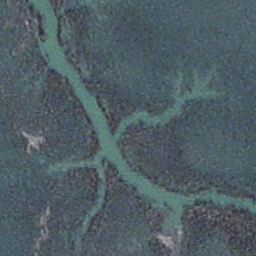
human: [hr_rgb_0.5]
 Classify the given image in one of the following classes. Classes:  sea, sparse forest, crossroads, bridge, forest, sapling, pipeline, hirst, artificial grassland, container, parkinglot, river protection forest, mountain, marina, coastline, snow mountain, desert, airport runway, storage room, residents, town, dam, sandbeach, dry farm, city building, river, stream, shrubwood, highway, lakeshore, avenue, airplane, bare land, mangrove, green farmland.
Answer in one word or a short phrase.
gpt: stream